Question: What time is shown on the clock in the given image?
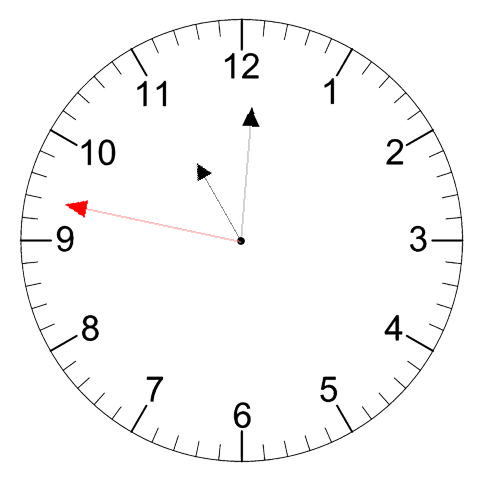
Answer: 11:00:47